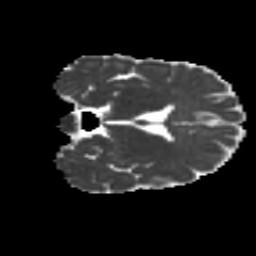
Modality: MD
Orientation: coronal
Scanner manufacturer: siemens
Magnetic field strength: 3 T
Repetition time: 4.16 s
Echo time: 0.0806 s